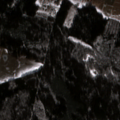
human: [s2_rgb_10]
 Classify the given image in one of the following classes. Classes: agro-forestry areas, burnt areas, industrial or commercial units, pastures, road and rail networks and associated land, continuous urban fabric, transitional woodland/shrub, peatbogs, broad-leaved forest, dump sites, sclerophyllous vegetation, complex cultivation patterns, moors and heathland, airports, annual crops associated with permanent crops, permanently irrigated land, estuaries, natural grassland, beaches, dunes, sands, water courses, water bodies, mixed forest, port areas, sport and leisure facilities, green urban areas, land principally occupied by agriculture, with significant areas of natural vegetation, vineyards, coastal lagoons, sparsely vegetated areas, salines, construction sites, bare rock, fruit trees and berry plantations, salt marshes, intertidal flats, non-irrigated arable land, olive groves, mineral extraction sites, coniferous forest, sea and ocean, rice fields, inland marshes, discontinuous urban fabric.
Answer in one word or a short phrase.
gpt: non-irrigated arable land, complex cultivation patterns, broad-leaved forest, mixed forest